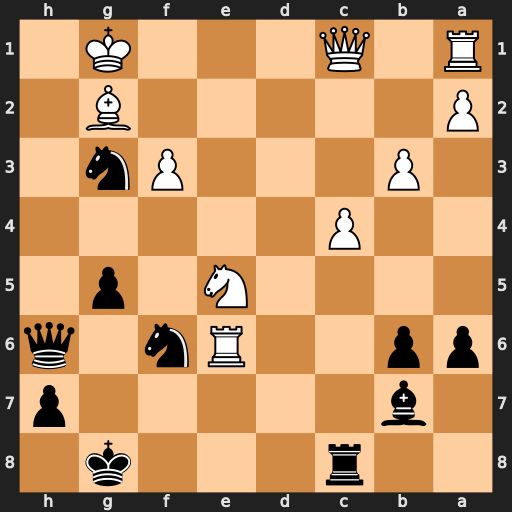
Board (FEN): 2r3k1/1b5p/pp2Rn1q/4N1p1/2P5/1P3Pn1/P5B1/R1Q3K1
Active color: b
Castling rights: -
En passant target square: -
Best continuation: Ne2+ Kf1 Nxc1